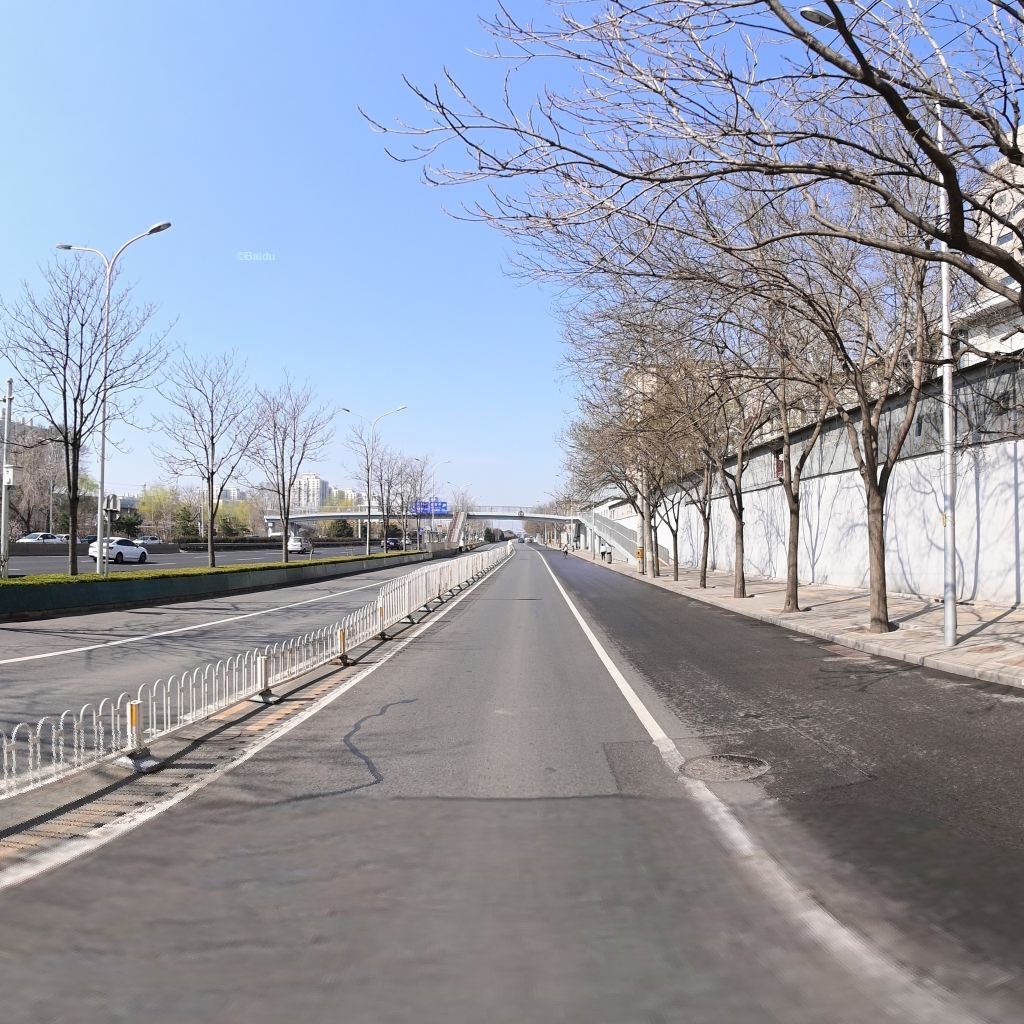
Region: Haidian
Road damage annotations: longitudinal patch, manhole cover